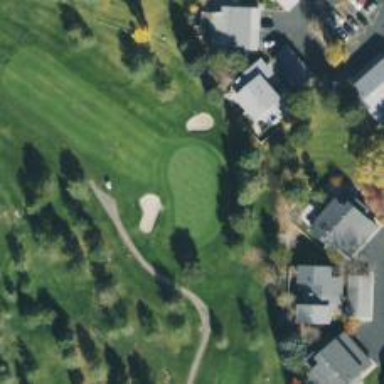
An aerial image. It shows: View of golf hole.